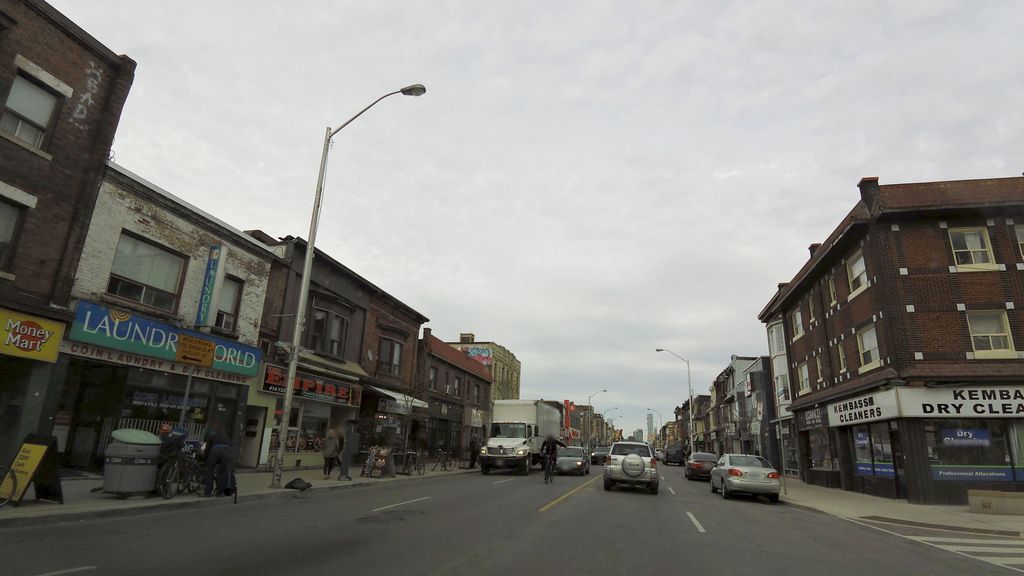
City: toronto